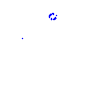
Particle: kaon